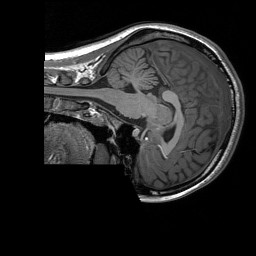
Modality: T1w
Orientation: sagittal
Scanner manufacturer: siemens
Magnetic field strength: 3 T
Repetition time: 1.76 s
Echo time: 0.0022 s